Interaction volume radius: 10 \u00c5
Interaction volume height: 25 \u00c5
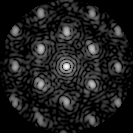
Disorder parameter: 0.3499